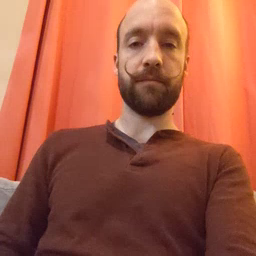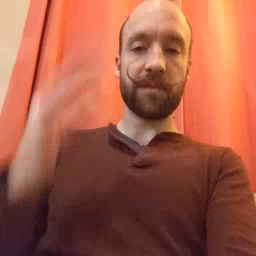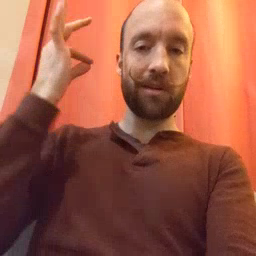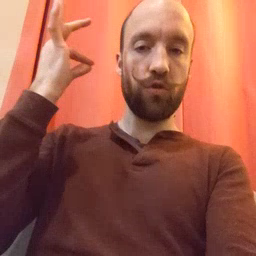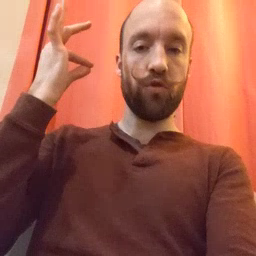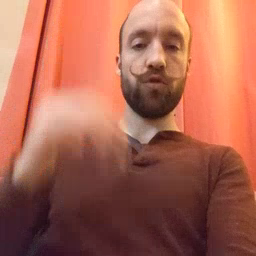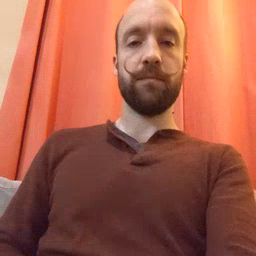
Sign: hair